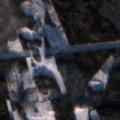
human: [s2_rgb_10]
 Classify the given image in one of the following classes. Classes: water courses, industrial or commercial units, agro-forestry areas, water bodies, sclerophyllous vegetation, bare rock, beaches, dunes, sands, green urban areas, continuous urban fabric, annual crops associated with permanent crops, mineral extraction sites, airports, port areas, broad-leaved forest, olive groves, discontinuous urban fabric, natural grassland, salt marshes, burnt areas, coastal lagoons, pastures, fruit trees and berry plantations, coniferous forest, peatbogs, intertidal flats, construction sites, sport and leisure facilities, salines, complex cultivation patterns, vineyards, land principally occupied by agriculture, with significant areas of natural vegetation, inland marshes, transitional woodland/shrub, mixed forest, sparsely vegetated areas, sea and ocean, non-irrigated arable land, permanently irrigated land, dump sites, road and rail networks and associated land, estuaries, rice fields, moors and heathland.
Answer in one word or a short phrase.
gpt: land principally occupied by agriculture, with significant areas of natural vegetation, coniferous forest, mixed forest